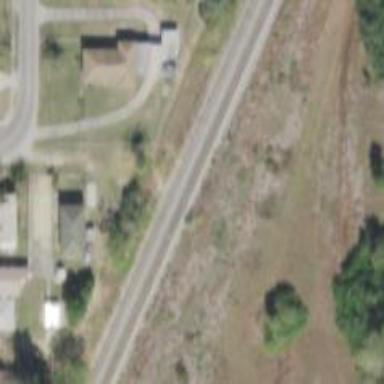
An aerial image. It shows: Railway siding with rails.